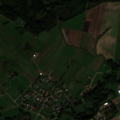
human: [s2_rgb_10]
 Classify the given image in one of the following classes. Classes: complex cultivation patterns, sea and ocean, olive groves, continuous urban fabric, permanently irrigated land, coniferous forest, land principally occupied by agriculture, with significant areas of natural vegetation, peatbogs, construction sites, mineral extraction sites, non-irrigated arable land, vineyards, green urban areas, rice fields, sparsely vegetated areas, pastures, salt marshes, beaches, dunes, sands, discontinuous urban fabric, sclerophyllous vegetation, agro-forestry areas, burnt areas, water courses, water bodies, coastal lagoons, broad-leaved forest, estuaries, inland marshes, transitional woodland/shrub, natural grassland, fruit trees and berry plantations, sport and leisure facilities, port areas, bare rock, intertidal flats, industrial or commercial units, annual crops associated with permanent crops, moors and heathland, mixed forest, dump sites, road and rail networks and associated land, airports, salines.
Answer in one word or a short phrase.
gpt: discontinuous urban fabric, non-irrigated arable land, pastures, complex cultivation patterns, land principally occupied by agriculture, with significant areas of natural vegetation, coniferous forest